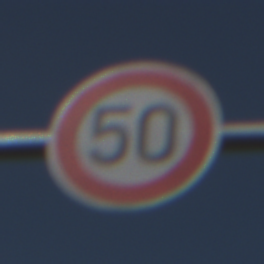
Verkehrszeichen: Geschwindigkeit50
Umgebung: Outdoor, Nature
Tageszeit: MorningAfternoon
Wetter: PartlyCloudy
Licht: Natural
Jahreszeit: NotSpecified
Kontrast: HighContrast